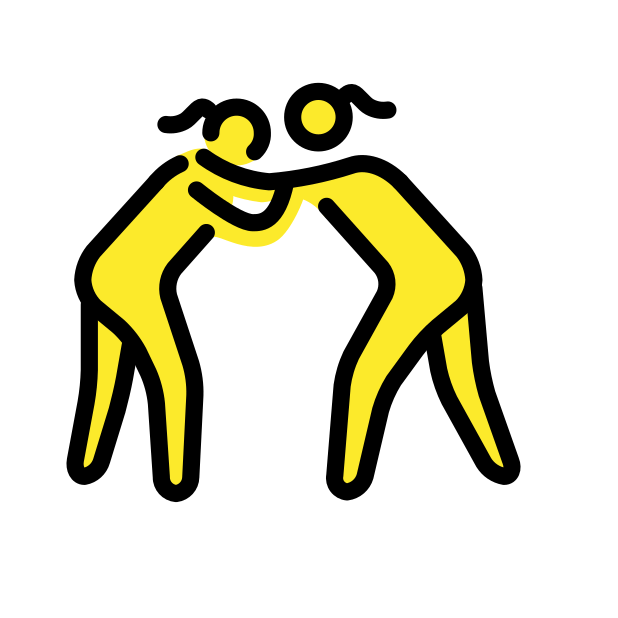
women wrestling